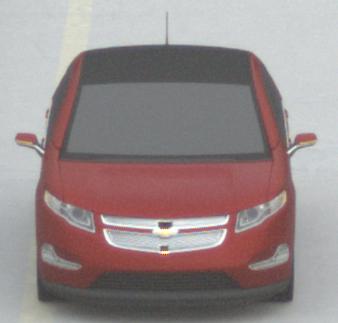
Make: Chevrolet
Model: Volt
Detailed model: Volt
Model produced from: 2011/11
Model produced until: 2014/08
Doors: 5
Color: red
Road condition: dry road
Daytime: sunrise or sunset
Contrast: low contrast